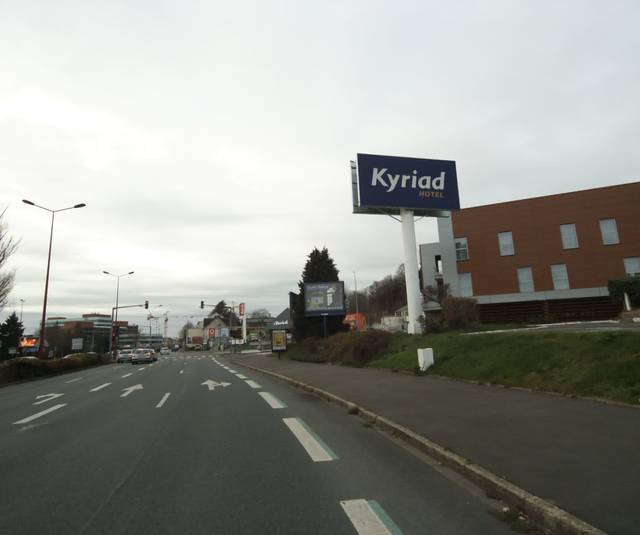
Region: France
Coordinates: 47.998, 0.224